Question: My meteor app has so far lived "unsecured" - meaning no redirection to https:// by default. This has worked fine in conjunction with the accounts-facebook package, which creates its own SSL enabled connection to Facebook when doing its OAuth magic.
My problems started when I tried acessing my site using https instead of http. The pop-up window the accounts package opens to log into facebook halts quickly and by reading its console output I can see the following message
'Uncaught SecurityError: Blocked a frame with origin "http://wishlist-foobar.meteor.com" from accessing a frame with origin "https://wishlist-foobar.meteor.com". The frame requesting access has a protocol of "http", the frame being accessed has a protocol of "https". Protocols must match.'
I thought this might have something to do with the site url in the app's facebook settings, but changing the http to https in that setting got me nowhere. Still got the same message. How is this supposed to work? I am not hardcoding the http part of the path anywhere except the facebook settings, so this seems to be something the accounts-facebook package is doing.
This is my app settings on Facebook. Observe the non-SSL site url.

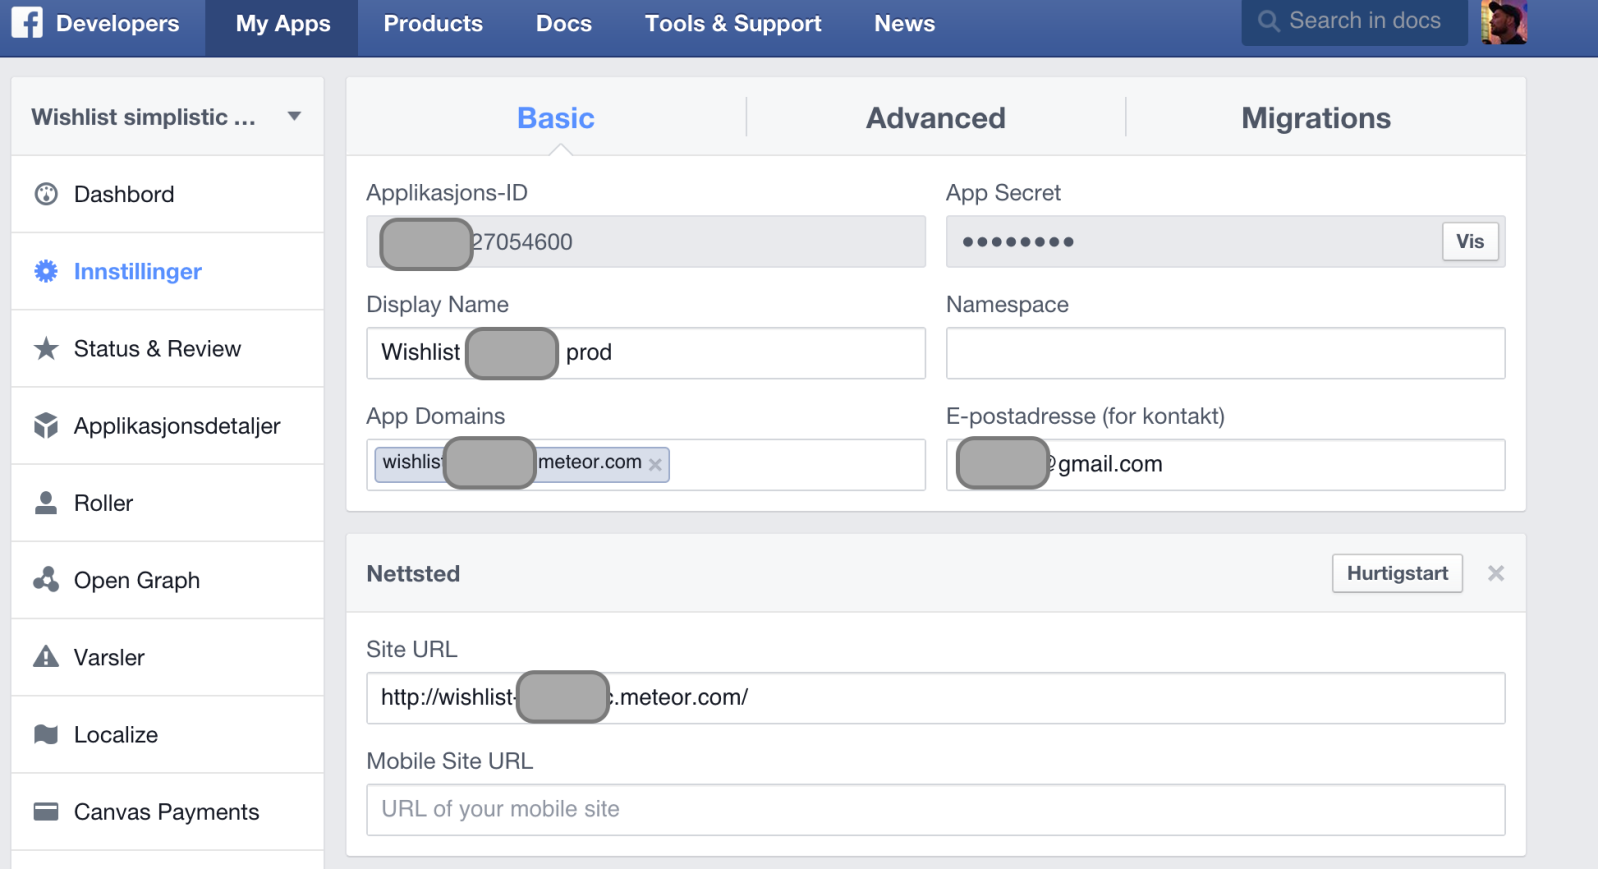
Answer: It turns out you need to set the ROOT_URL environment variable for the callbacks to work and make sure visitors hit that url (for instance, forcing ssl). See these SO answers for more background info.
- <URL>